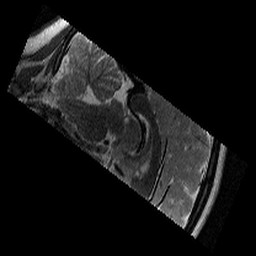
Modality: T2w
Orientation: sagittal
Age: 12
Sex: female
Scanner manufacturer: siemens
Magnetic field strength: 3 T
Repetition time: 9.23 s
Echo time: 0.067 s